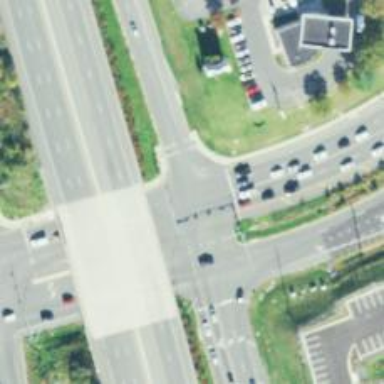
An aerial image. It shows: Trunk link highway.